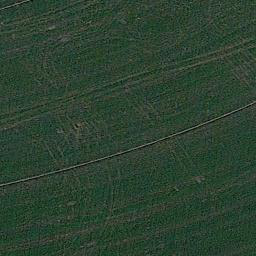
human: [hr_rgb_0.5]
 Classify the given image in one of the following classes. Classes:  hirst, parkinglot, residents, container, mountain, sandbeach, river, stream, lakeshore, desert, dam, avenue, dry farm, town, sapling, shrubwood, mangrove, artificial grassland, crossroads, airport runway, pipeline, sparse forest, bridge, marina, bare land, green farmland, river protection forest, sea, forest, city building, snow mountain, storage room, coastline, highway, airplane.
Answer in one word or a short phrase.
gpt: artificial grassland